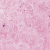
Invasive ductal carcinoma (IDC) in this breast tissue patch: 0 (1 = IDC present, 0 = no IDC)